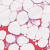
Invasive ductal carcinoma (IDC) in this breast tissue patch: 0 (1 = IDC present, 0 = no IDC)